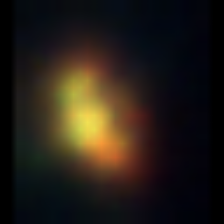
Taxon: NanoPlankton
Group: Other